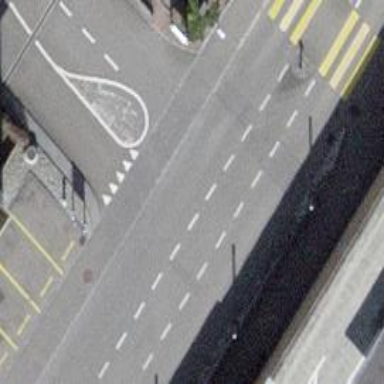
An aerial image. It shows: Road with "give way" sign.